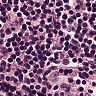
Metastatic tissue present: no